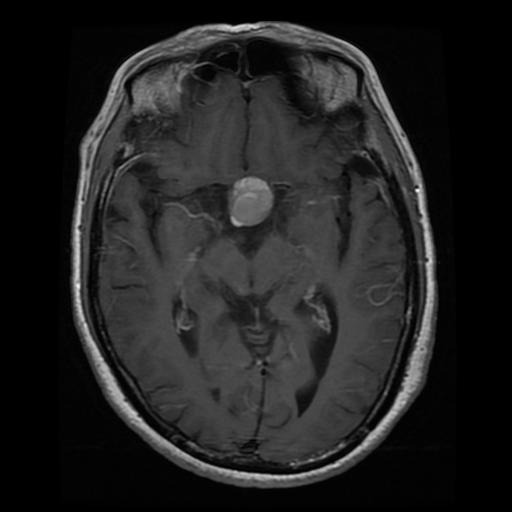
Label: pituitary